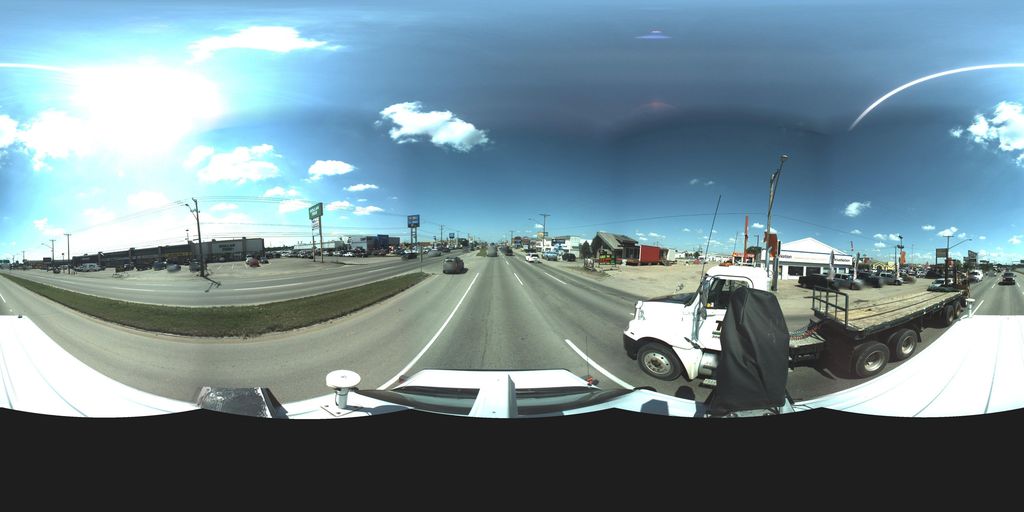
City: saskatoon